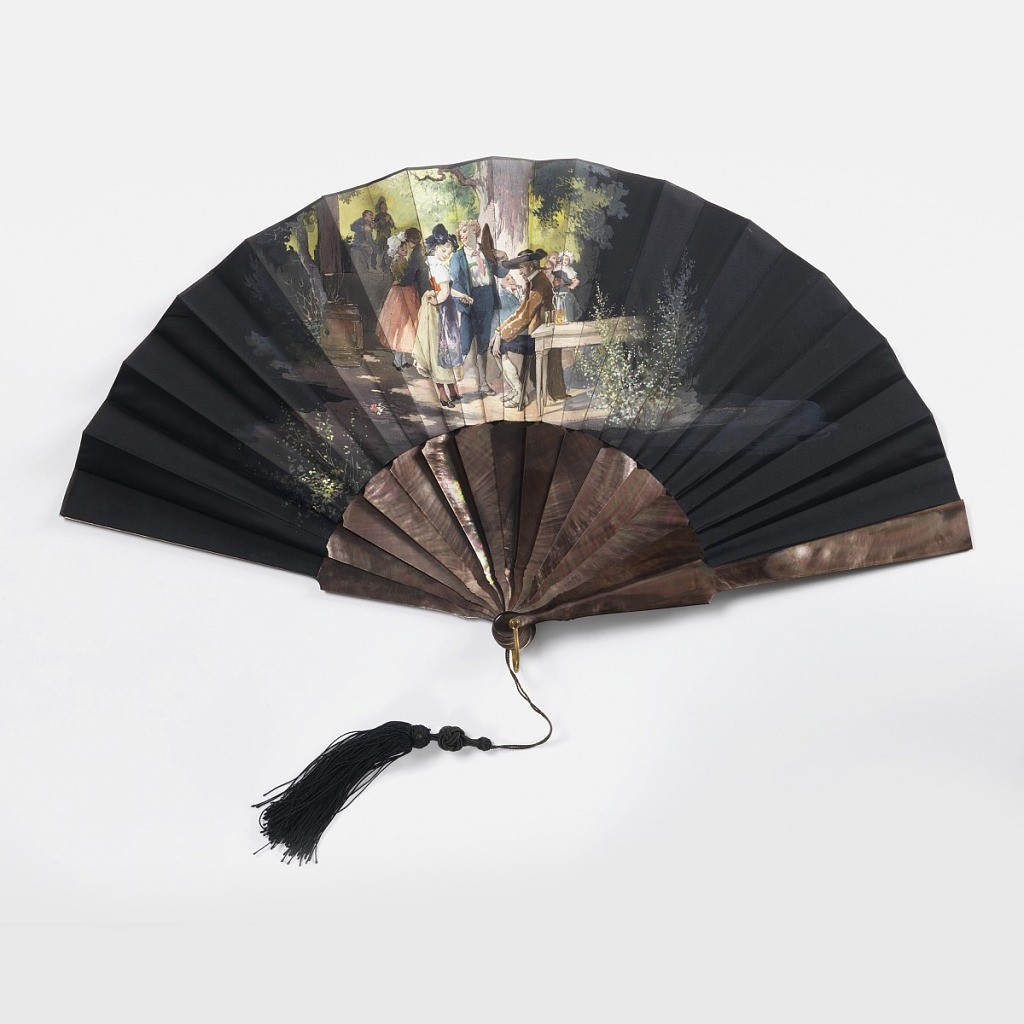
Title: Pleated fan
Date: late 19th century
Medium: Silk leaf painted with gouache, mother-of-pearl sticks, silk tassel
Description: Pleated fan. Leaf and obverse are black taffeta painted with scene of a party under trees with a standing young couple in front of a seated man in the foreground. Reverse is plain. Sticks and guards are plain dark-colored mother-of-pearl with fancy black silk tassel.